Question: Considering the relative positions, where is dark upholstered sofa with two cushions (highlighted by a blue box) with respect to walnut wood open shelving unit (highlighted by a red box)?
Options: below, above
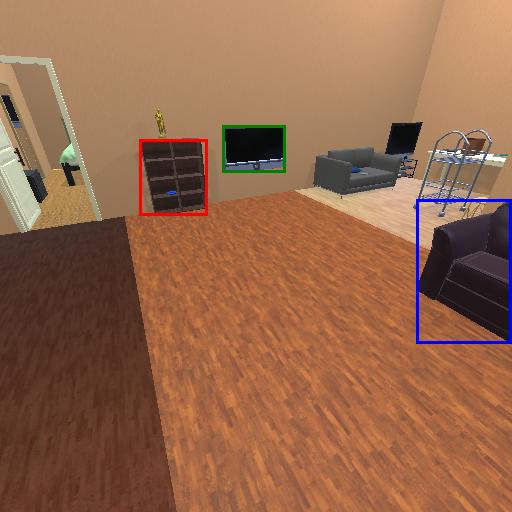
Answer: below